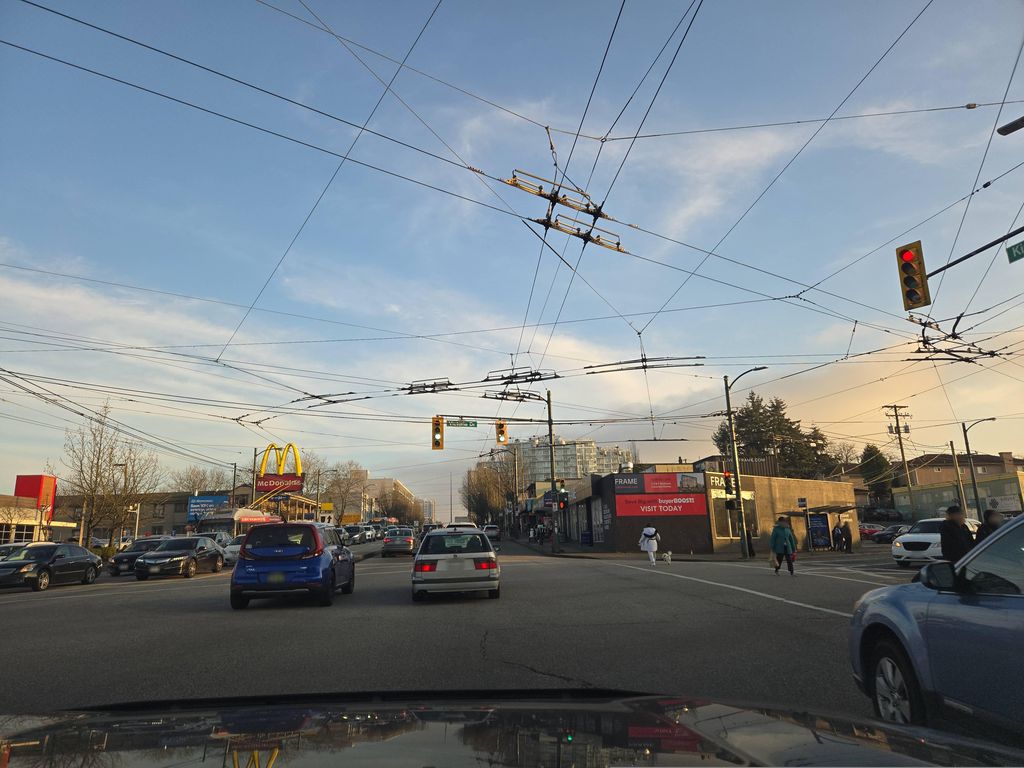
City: vancouver